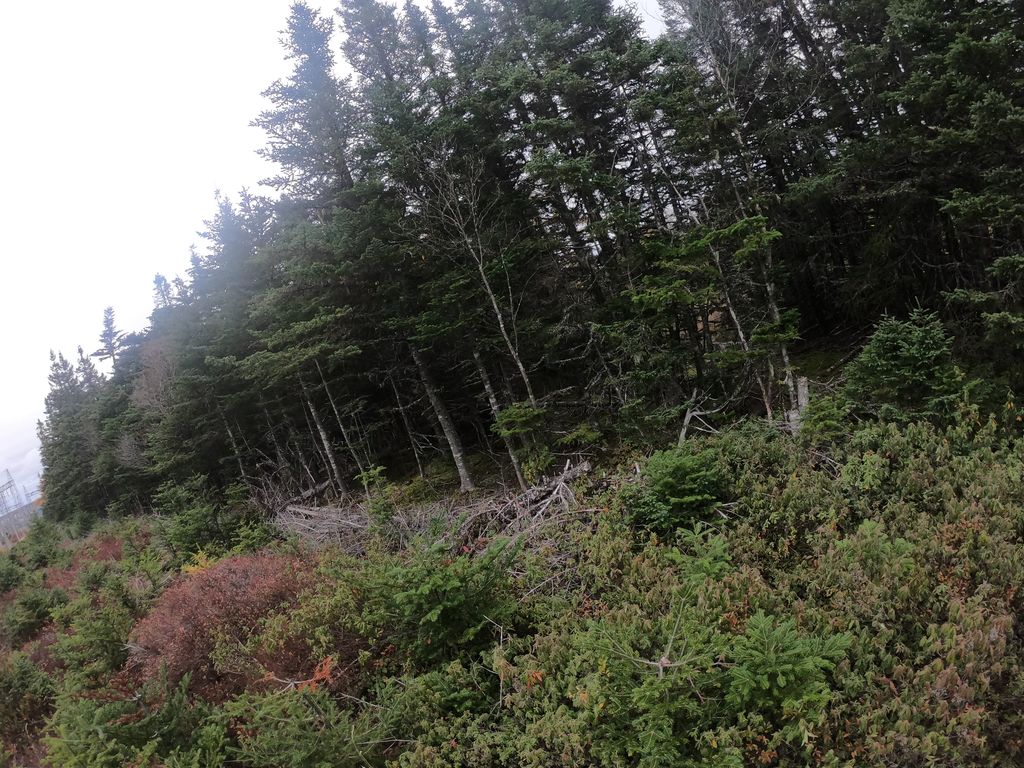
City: st_johns